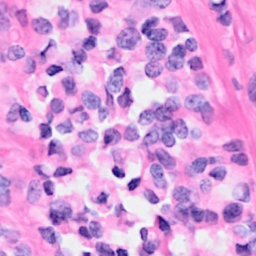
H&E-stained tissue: Breast